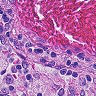
Metastatic tissue present: no